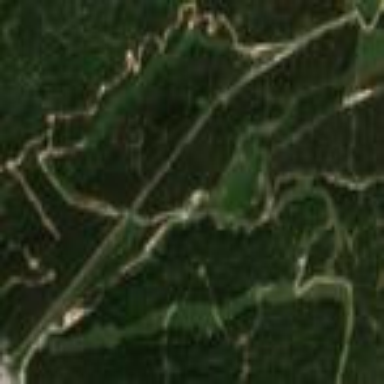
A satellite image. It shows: Classic downhill piste in meadow.